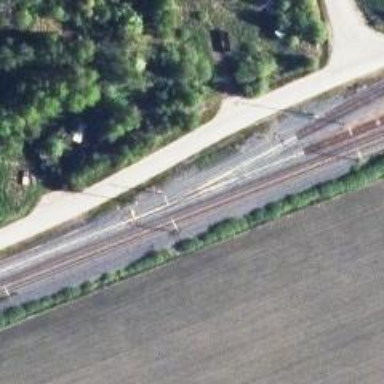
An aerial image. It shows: Railway track with electrified contact lines. This is siding track.